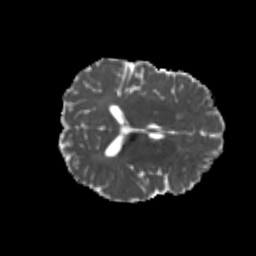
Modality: MD
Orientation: axial
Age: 21
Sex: male
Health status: healthy
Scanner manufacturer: philips
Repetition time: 7.39 s
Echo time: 0.08599 s